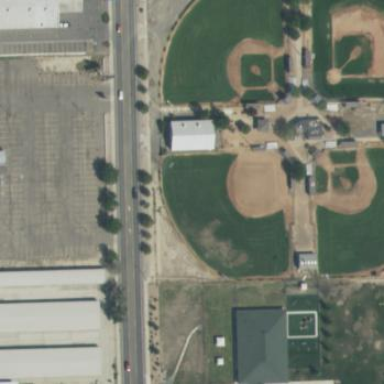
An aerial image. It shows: Baseball pitch for leisure land activities.